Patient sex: M
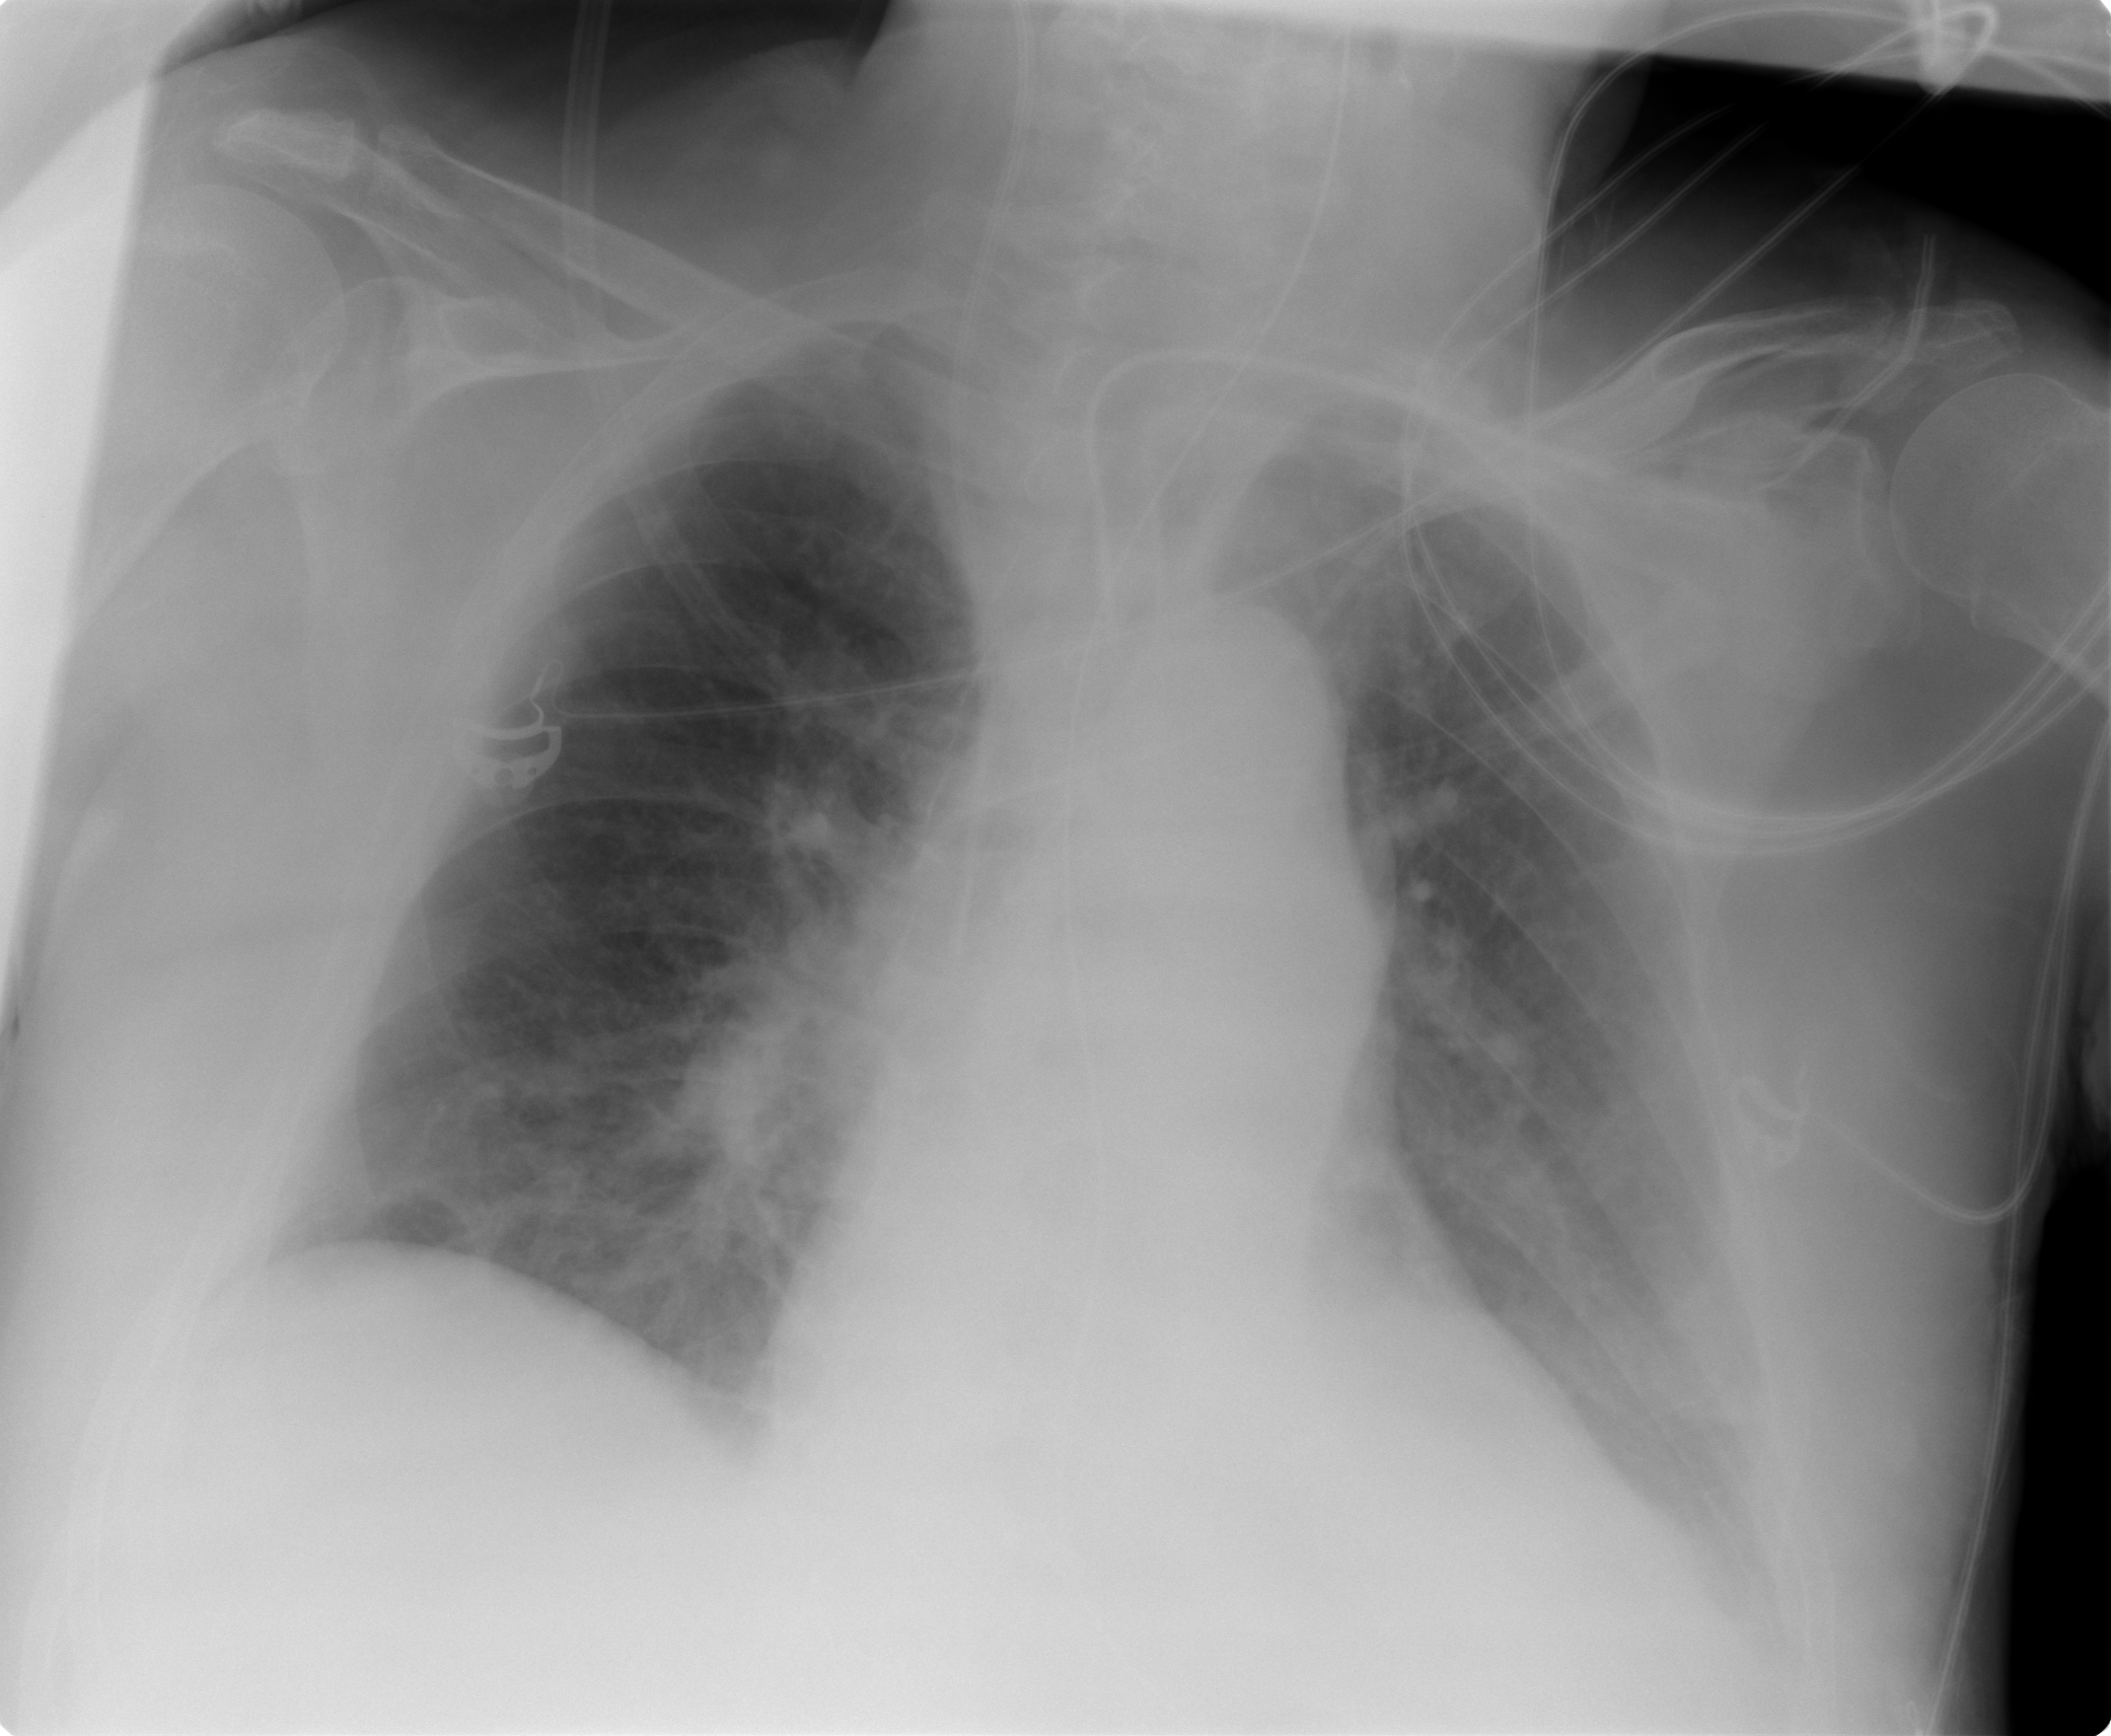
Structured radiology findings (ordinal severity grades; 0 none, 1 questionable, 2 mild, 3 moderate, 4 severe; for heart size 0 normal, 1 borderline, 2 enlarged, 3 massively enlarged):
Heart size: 0
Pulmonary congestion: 2
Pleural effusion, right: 0
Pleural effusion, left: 2
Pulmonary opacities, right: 0
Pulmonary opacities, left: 0
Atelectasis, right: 0
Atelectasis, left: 2